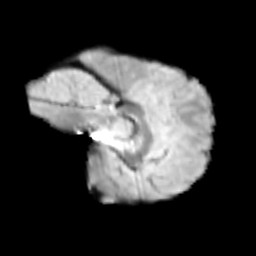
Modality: T2w
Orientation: sagittal
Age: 11
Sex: male
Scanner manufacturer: siemens
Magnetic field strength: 3 T
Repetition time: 3.8 s
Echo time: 0.07 s